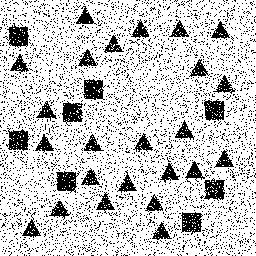
Squares: 8
Triangles: 24
Stars: 0
Total shapes: 32